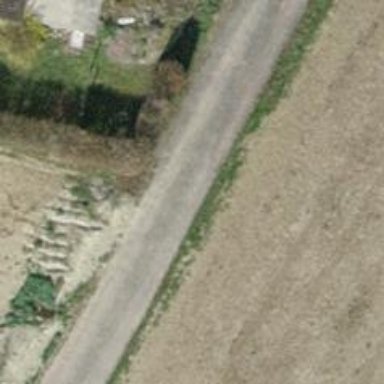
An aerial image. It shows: Hedge barrier.